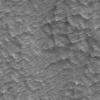
Label: not_dusty